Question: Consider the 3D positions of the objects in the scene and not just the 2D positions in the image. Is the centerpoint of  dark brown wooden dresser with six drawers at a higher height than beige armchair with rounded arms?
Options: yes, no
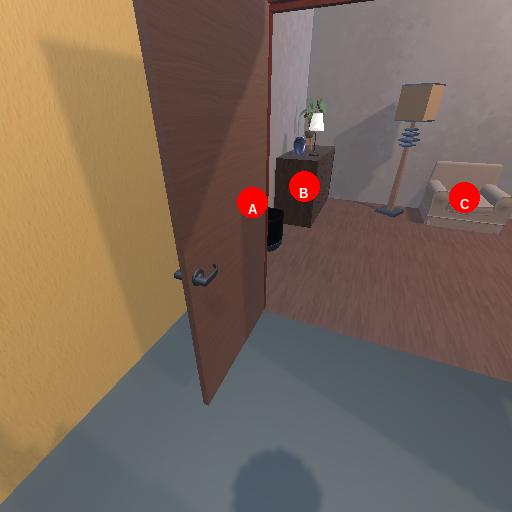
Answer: yes